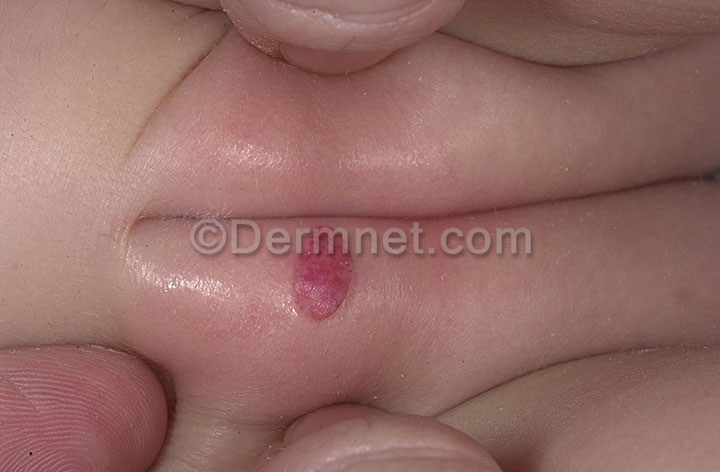
Disease: Vascular Tumors